Field crop: maize
Growth stage: 2
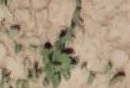
Species: convolvulus